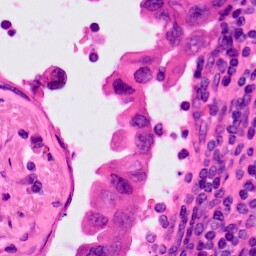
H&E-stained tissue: Lung